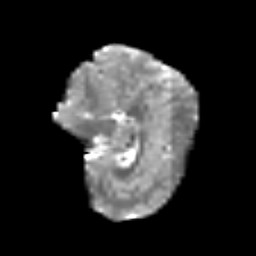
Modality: T2w
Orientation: sagittal
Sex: female
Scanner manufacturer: siemens
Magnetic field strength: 3 T
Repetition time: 5 s
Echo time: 0.0694 s